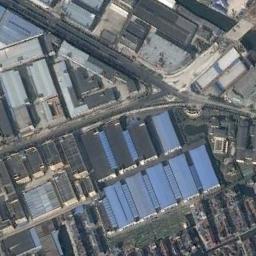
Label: industrial_area